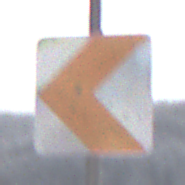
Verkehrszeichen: RichtungstafelnInKurvenKleinRechts
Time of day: MorningAfternoon
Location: Outdoor (Nature)
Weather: PartlyCloudy
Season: Winter
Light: Natural